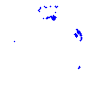
Particle: electron